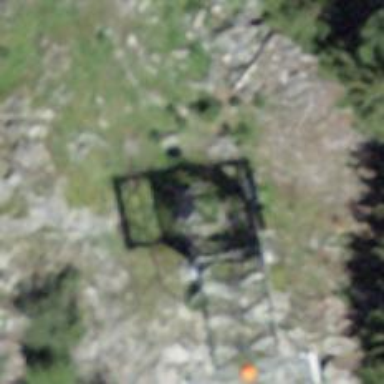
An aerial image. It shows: Cable car.